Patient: sex M, age 60
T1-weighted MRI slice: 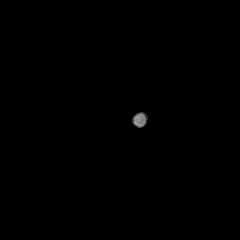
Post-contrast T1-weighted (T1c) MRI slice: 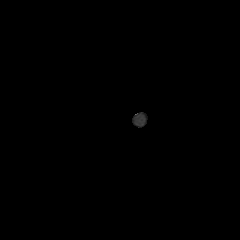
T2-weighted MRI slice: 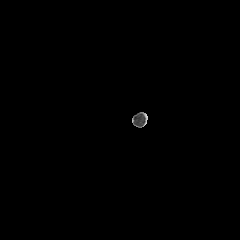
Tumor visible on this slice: no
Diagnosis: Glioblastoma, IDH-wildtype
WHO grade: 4